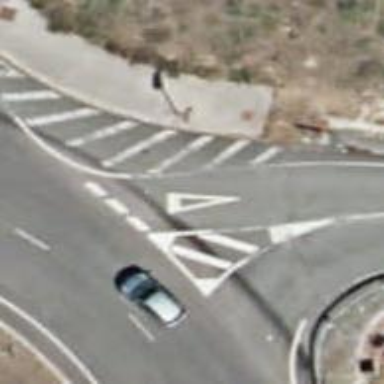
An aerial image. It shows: Road with "give way" sign.